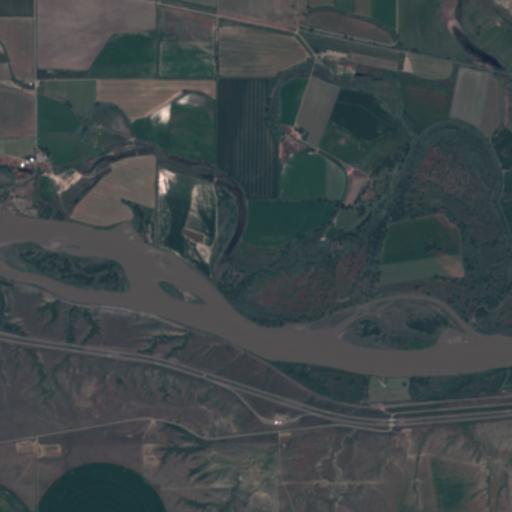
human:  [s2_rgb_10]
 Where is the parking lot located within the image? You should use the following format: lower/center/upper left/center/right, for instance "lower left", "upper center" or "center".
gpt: The parking lot is located in the lower center of the image.
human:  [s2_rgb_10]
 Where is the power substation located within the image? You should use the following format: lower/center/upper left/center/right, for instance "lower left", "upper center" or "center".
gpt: The power substation is located in the lower right of the image.
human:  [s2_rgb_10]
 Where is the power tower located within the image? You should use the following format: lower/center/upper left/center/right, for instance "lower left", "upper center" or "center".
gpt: The power tower is located in the lower of the image.
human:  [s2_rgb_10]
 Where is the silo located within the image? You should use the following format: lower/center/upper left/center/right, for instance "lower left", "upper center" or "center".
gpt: The silo is located in the upper center of the image.
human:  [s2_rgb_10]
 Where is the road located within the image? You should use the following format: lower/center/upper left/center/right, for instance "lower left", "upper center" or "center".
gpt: There is no road in the image.